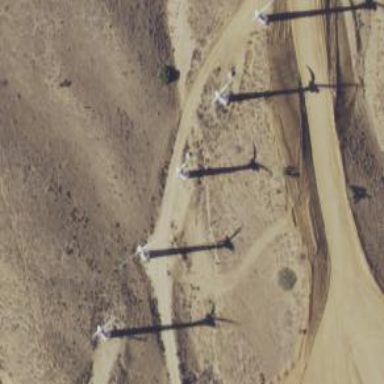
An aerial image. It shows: Wind power generator employing wind turbines.